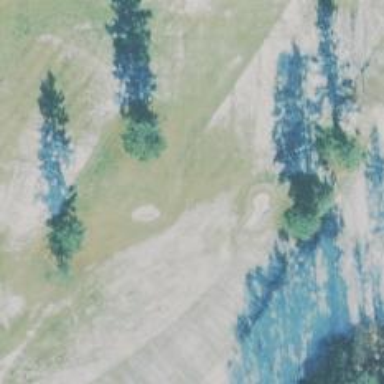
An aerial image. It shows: View of golf hole.